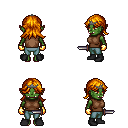
a pixel art fantasy rpg character, female body template, orc, green skin, brown sleeveless shirt, teal pants, dark blonde loose hair, iron tiara, gold gloves, black shoes, dagger, four views (front, back, left, right), 2x2 character sprite sheet, small pixel art, hard edges, no anti-aliasing